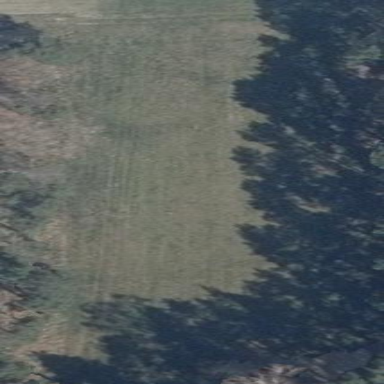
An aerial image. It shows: Open area covered with grass.